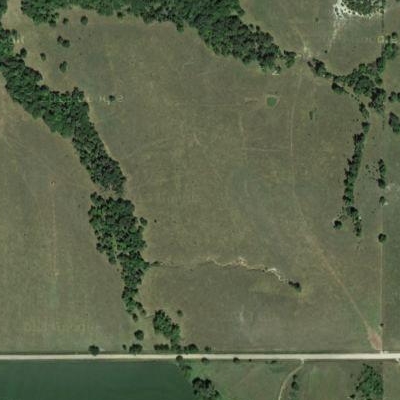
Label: Grass